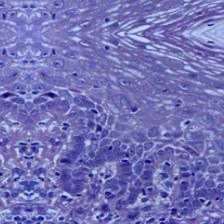
Diagnosis: OSCC